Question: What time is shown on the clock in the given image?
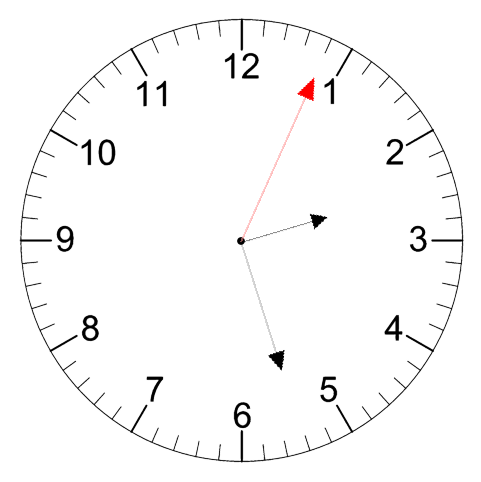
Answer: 02:27:04